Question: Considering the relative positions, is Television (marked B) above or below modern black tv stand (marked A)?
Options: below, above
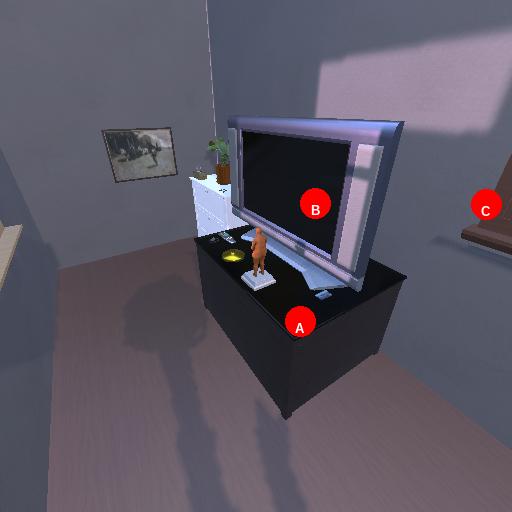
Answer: below